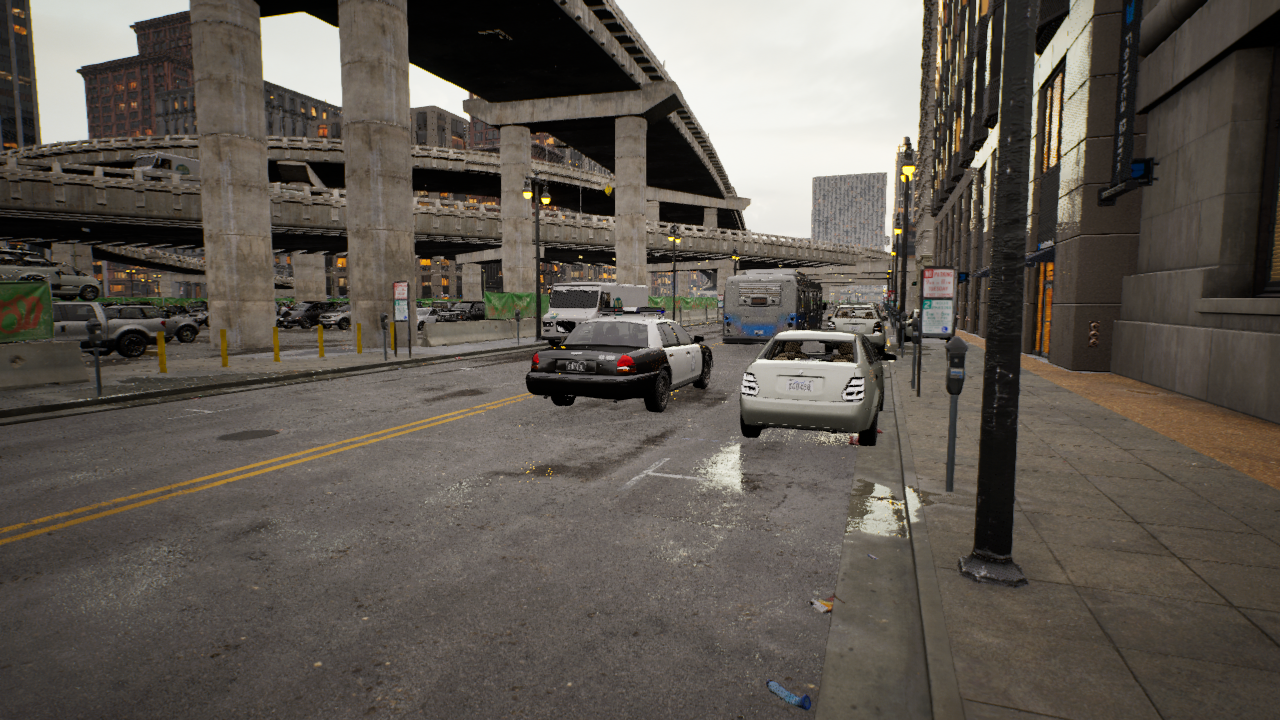
Venue: downtown
Lighting: golden hour
Vehicle rig: sedan